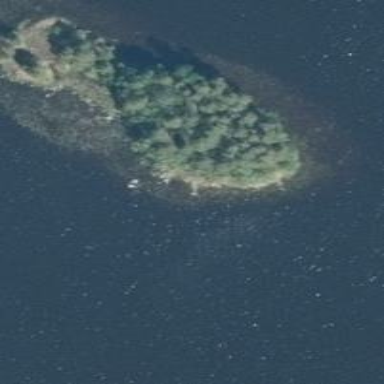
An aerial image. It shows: Islet.